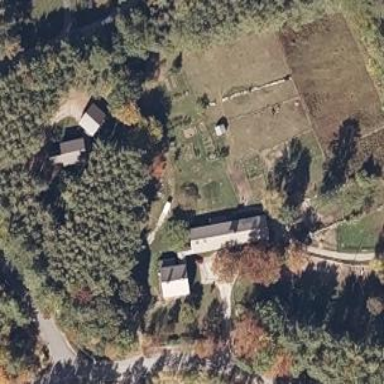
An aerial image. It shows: Barn located in area designated for horse riding.